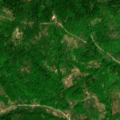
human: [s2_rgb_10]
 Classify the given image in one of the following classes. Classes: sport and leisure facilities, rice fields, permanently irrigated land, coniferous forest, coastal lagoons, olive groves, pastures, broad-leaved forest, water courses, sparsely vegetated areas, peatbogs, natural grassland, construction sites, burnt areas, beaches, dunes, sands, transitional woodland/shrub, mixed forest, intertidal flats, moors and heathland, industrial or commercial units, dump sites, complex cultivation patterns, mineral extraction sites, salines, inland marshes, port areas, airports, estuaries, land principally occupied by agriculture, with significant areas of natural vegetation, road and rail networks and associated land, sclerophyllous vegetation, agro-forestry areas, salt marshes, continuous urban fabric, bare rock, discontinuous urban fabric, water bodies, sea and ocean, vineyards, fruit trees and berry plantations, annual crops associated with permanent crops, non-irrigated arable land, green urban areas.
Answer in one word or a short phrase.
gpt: broad-leaved forest, natural grassland, transitional woodland/shrub